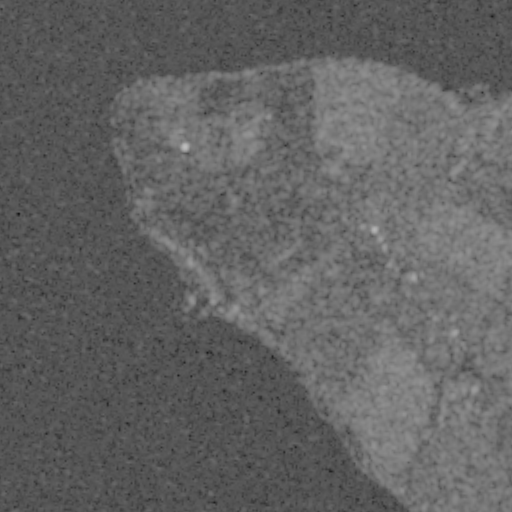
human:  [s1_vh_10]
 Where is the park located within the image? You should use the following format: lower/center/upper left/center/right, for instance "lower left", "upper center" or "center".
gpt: The park is located in the lower right of the image.
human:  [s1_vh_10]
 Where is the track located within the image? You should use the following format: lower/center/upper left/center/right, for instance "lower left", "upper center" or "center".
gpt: There is no track in the image.

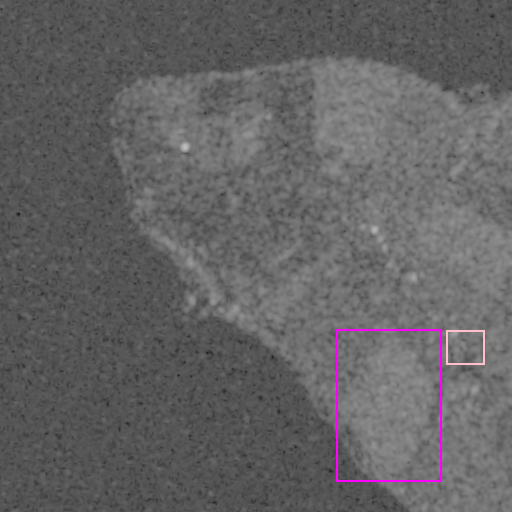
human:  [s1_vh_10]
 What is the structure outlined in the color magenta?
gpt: The structure outlined in magenta is a crop field.
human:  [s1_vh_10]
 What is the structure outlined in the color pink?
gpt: The structure outlined in pink is a park.
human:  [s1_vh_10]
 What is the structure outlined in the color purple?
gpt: There is no purple outline.